Question:
Hi, I have to make a listview like this image.
These letter A,B are auto scrolled by the listview.
The Letter A is appear until there is no Item start with A in the list view.
I dont have any problem with the list view in the right. My difficulty is showing letter abc along with the listview.
Can anyone help me about this?
Thanks.
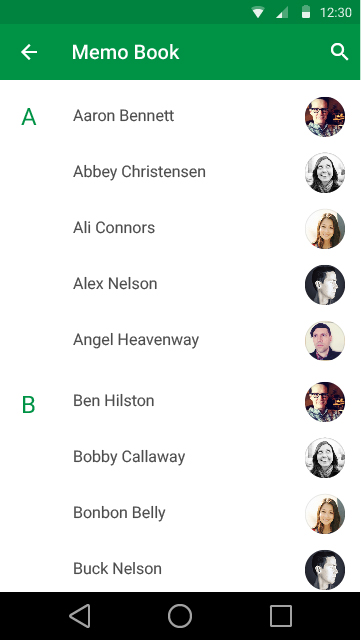
Answer: I'm assuming that you already know how to make a list view to display data and/or images as the image above illustrates, and that your primary difficulty is to show the "A", "B", "C", etc.
If that is the case, then a good approach would be to specify a list of models (data), each containing a field of "name", "imageUrl" & an optional "firstLetter" which can be null.
When you sort these models by the "name" field, you go over the list once, and on each iteration you check if the 1st letter of the "name" field is different than the previous one (always true for the 1st element). If this is the case, the "firstLetter" field is set to the upper-case first letter of the "name" field. Otherwise, it will be null.
Then in your adapter, if the "firstLetter" field is not null, then make the TextView which displays this letter visible (otherwise, make it 'GONE'), and assign the text to the value of "firstLetter".
The above was written before you asked for the "A", "B", etc to be "sticky" and remain until there are no more items beginning with that letter.
To implement the "sticky" behaviour, similar to the WhatsApp app which makes the dates of the texts sticky, you can create an additional view which floats over the list (you'll need to make sure that the paddings, styles and fonts match so that everything looks good).
Then, in your adapter, you'll need to check the following:
1. Am I already displaying this "hovering" letter for the letter that my cell wants to show? if that's the case, don't show it. This will prevent showing two "A"'s when the "A" is partially outside the screen.
2. Is the position of my cell which is showing the "A" or "B" slightly outside of the screen? If so, make sure to show the "hovering" letter and give it the correct text.